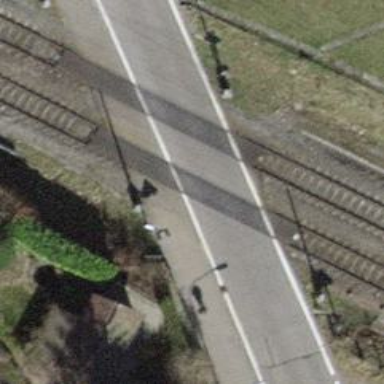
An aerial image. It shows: Level railway crossing with lights and double half barrier.